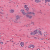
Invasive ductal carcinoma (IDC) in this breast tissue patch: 0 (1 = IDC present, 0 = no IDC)